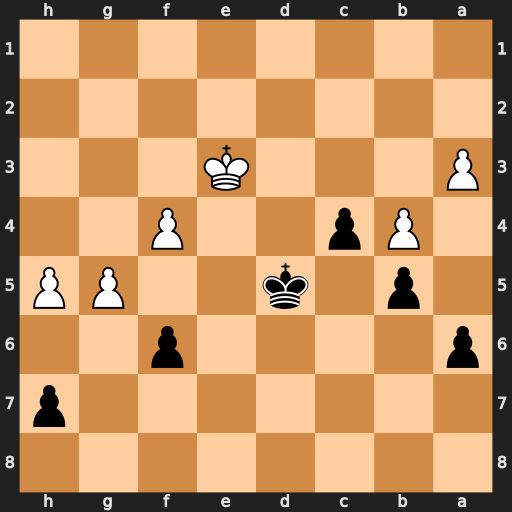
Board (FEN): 8/7p/p4p2/1p1k2PP/1Pp2P2/P3K3/8/8
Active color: b
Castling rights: -
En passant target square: -
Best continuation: fxg5 fxg5 Ke5